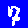
Digit: 7